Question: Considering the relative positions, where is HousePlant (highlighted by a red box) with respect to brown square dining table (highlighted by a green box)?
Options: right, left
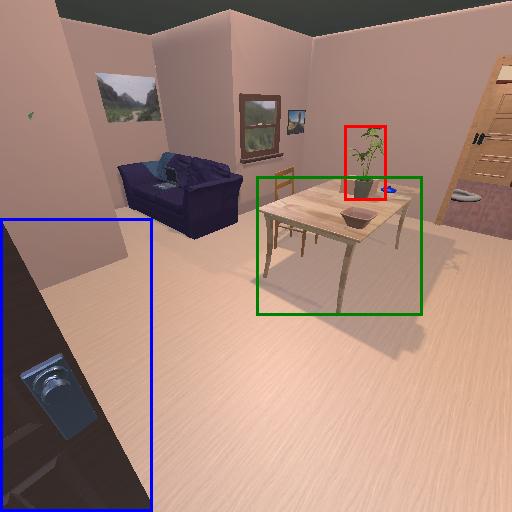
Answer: right